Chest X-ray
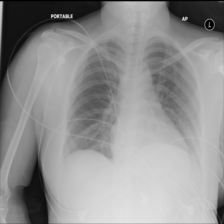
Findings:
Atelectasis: negative
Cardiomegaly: negative
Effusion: negative
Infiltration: negative
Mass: negative
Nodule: negative
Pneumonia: negative
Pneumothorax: negative
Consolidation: negative
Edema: negative
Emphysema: negative
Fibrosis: negative
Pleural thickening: negative
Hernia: negative